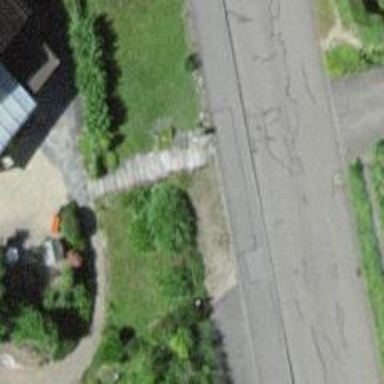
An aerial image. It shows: Set of steps on the road.